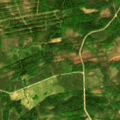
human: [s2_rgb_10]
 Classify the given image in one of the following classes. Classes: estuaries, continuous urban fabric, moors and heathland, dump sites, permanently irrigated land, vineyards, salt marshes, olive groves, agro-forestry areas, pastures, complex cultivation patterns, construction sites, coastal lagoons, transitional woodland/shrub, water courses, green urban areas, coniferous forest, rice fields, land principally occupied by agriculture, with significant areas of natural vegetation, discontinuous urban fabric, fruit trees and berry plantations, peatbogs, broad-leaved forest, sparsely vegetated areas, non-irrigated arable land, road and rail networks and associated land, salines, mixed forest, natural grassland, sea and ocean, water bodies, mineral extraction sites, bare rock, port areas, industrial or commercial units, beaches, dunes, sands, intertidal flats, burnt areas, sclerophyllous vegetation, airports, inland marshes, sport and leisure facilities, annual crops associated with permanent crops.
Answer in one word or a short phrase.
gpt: mixed forest, transitional woodland/shrub